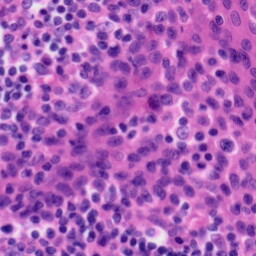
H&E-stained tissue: Tonsil